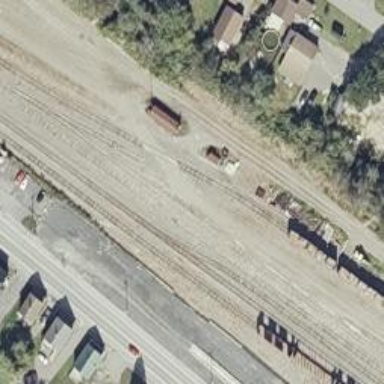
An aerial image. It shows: Railway level crossing.